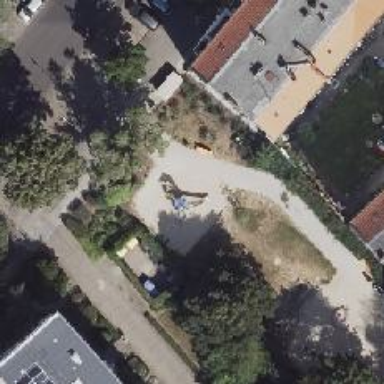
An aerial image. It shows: Playground with slide.